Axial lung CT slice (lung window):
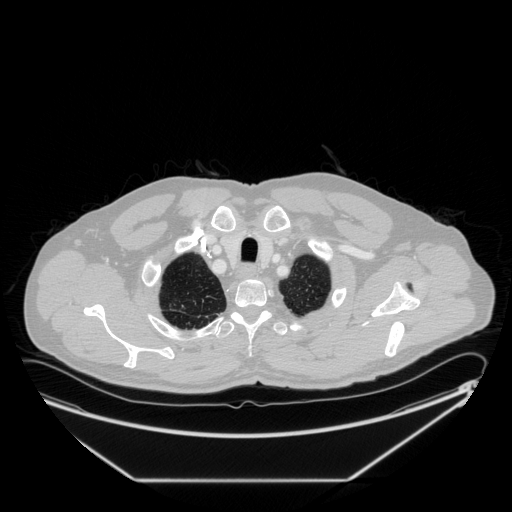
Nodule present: no